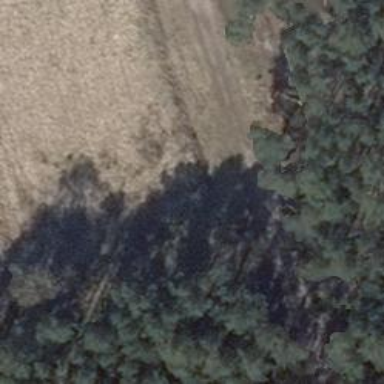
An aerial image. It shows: Hunting stand.